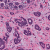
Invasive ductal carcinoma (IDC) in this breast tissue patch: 1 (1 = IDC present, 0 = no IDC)